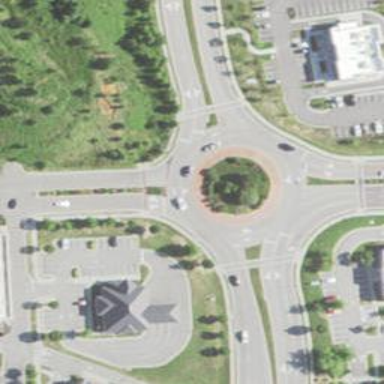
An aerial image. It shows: Roundabout at tertiary road junction.